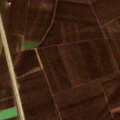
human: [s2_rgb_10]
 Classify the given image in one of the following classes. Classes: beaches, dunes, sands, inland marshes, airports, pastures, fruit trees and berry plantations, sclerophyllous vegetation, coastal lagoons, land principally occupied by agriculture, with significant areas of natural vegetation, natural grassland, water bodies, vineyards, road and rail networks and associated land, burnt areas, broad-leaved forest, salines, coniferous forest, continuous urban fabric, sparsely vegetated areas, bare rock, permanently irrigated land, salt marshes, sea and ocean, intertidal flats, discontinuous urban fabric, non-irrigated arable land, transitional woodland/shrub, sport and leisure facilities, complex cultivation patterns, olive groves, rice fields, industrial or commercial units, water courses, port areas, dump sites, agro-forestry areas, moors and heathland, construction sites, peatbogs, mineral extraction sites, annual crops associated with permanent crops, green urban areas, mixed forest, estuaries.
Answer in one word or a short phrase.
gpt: non-irrigated arable land